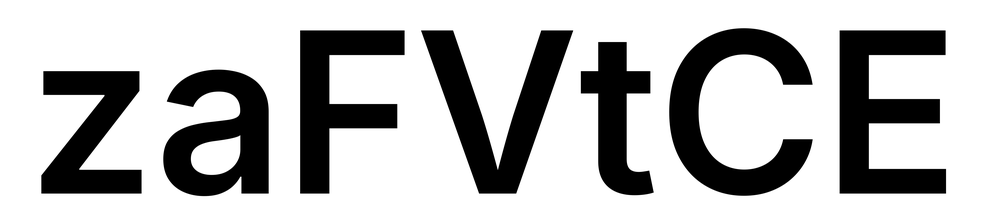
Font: Inter_SemiBold